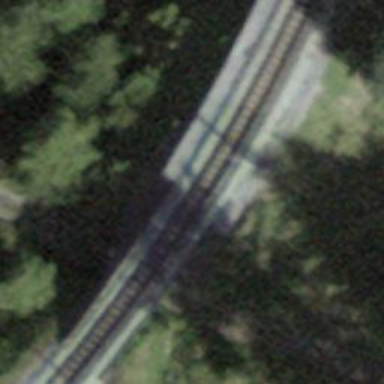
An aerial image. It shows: Narrow-gauge railway bridge with electrified contact line for single track.